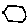
Label: hexagon